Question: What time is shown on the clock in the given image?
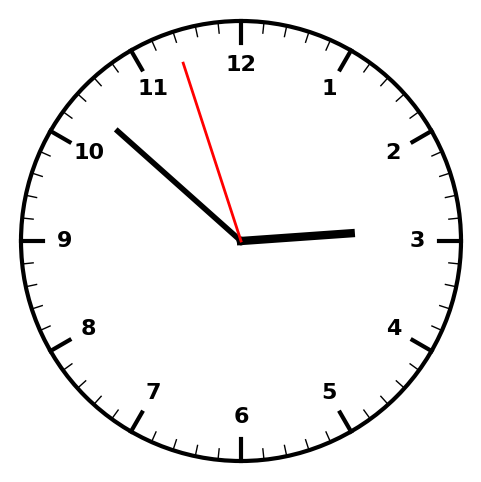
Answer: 02:51:57